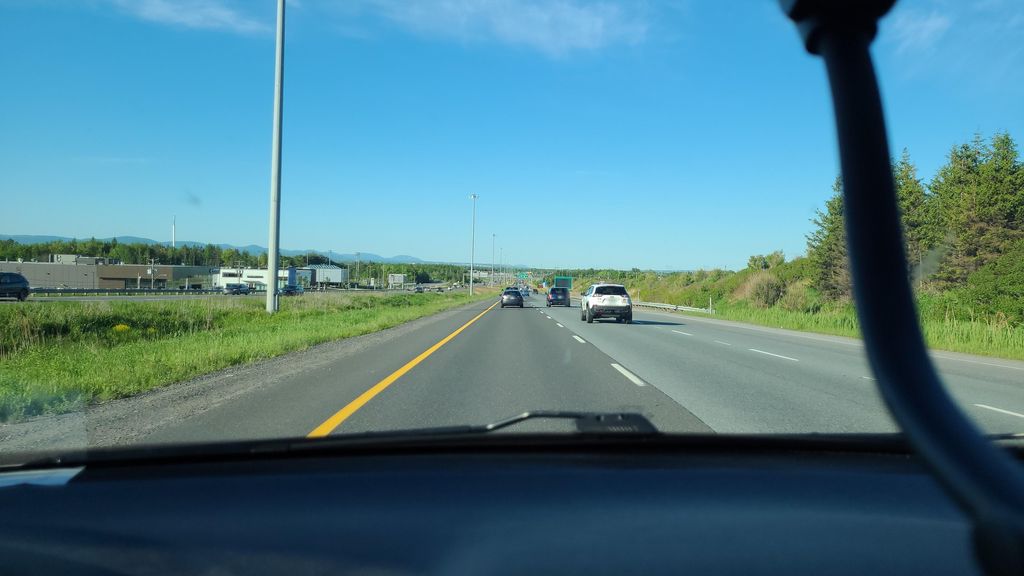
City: quebec_city